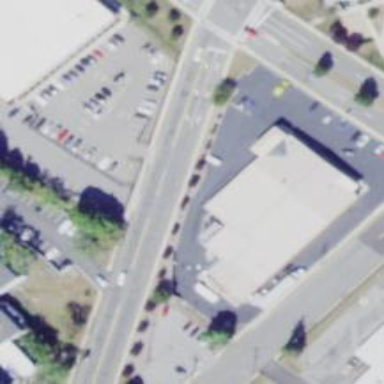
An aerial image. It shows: View of supermarket building.